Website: lowes
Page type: review-order
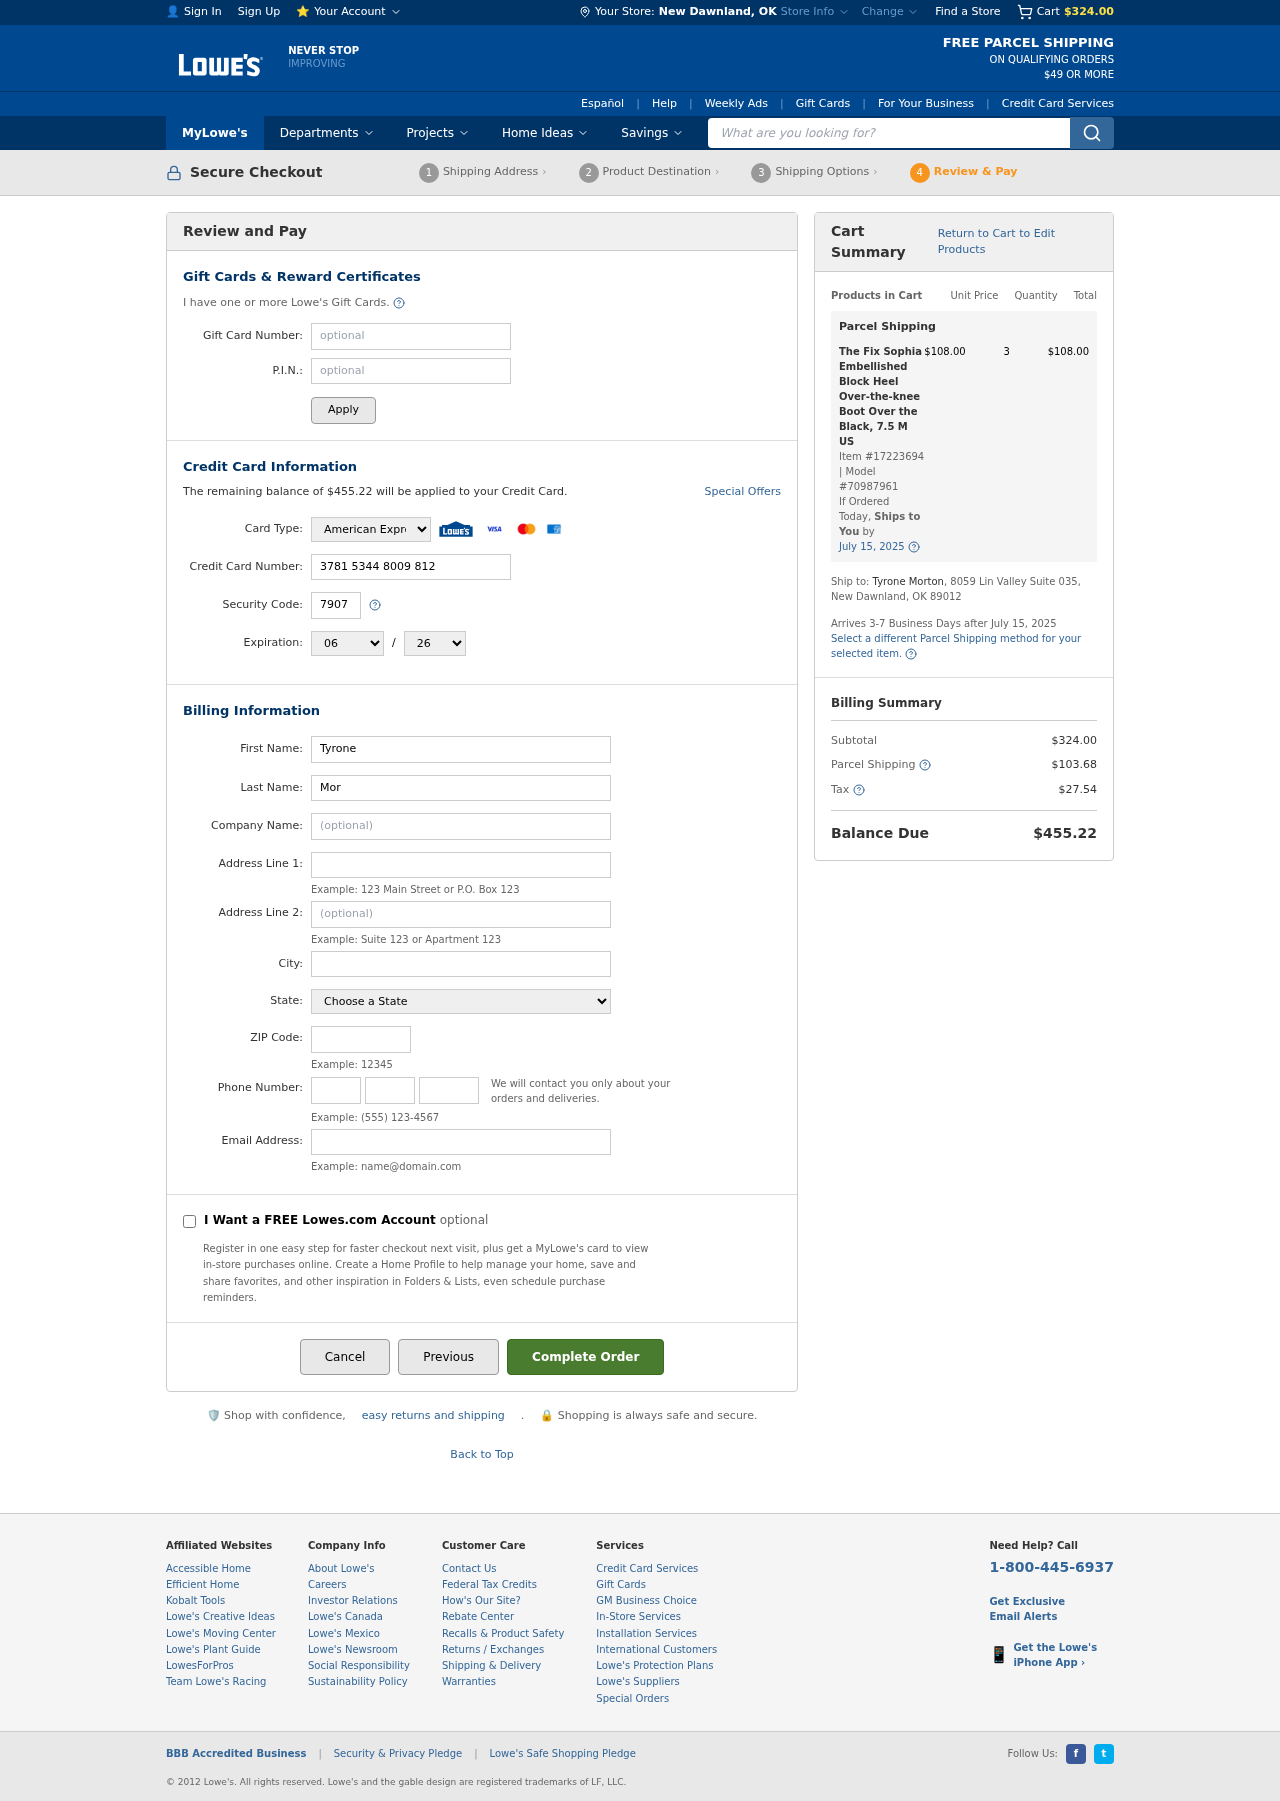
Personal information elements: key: PII_CARD_CVV
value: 7907
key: PII_CARD_EXPIRY_MONTH
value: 06
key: PII_CARD_EXPIRY_YEAR
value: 26
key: PII_CARD_NUMBER
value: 3781 5344 8009 812
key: PII_CARD_TYPE
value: American Express
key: PII_CITY
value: New Dawnland
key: PII_CITY_STATE
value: New Dawnland, OK
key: PII_EMAIL
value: tyronemorton@gmail.com
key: PII_FIRSTNAME
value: Tyrone
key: PII_LASTNAME
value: Morton
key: PII_PHONE_AREA
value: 902
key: PII_PHONE_PREFIX
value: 300
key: PII_PHONE_SUFFIX
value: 8474
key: PII_POSTCODE
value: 89012
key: PII_STATE
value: Oklahoma
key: PII_STREET
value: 8059 Lin Valley Suite 035
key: PII_STREET2
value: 8059 Lin Valley Suite 035
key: PII_STREET2
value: Apt. 028
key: PII_FULLNAME2
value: Tyrone Morton
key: PII_CITY_STATE_ZIP2
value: New Dawnland, OK 89012
Product elements: key: PRODUCT1_NAME
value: The Fix Sophia Embellished Block Heel Over-the-knee Boot Over the Black, 7.5 M US
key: PRODUCT1_PRICE
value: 108
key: PRODUCT1_QUANTITY
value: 3
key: PRODUCT1_ITEM_NUMBER
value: Item #17223694
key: PRODUCT1_MODEL_NUMBER
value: Model #70987961
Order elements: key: ORDER_SUBTOTAL
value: $324.00
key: ORDER_BALANCE_DUE
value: $455.22
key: ORDER_SHIPPING_DATE
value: July 15, 2025
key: ORDER_ITEM_TOTAL
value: $108.00
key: ORDER_SHIPPING_DATE2
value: July 15, 2025
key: ORDER_SHIPPING_COST
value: $103.68
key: ORDER_TAX
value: $27.54
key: ORDER_TOTAL
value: $455.22
Search elements: key: HEADER_SEARCH
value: What are you looking for?